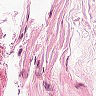
Metastatic tissue present: no